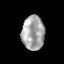
Tissue: prostate
Cell type: T cells
Senescence score: 0.3497
Nuclear area (px): 747
Mean DAPI intensity: 169.138